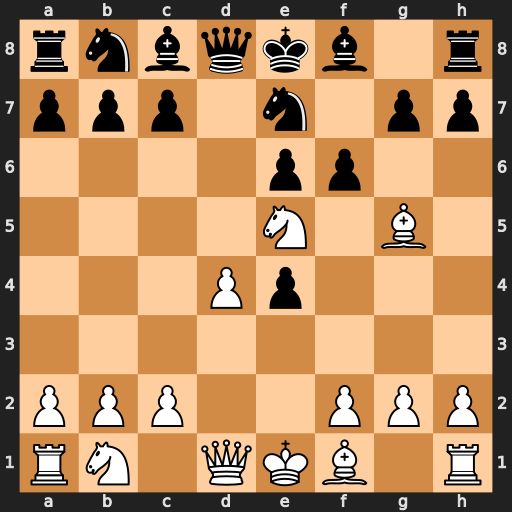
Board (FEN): rnbqkb1r/ppp1n1pp/4pp2/4N1B1/3Pp3/8/PPP2PPP/RN1QKB1R
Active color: w
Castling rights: KQkq
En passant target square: -
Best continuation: Bxf6 gxf6 Qh5+ Ng6 Nxg6 hxg6 Qxh8